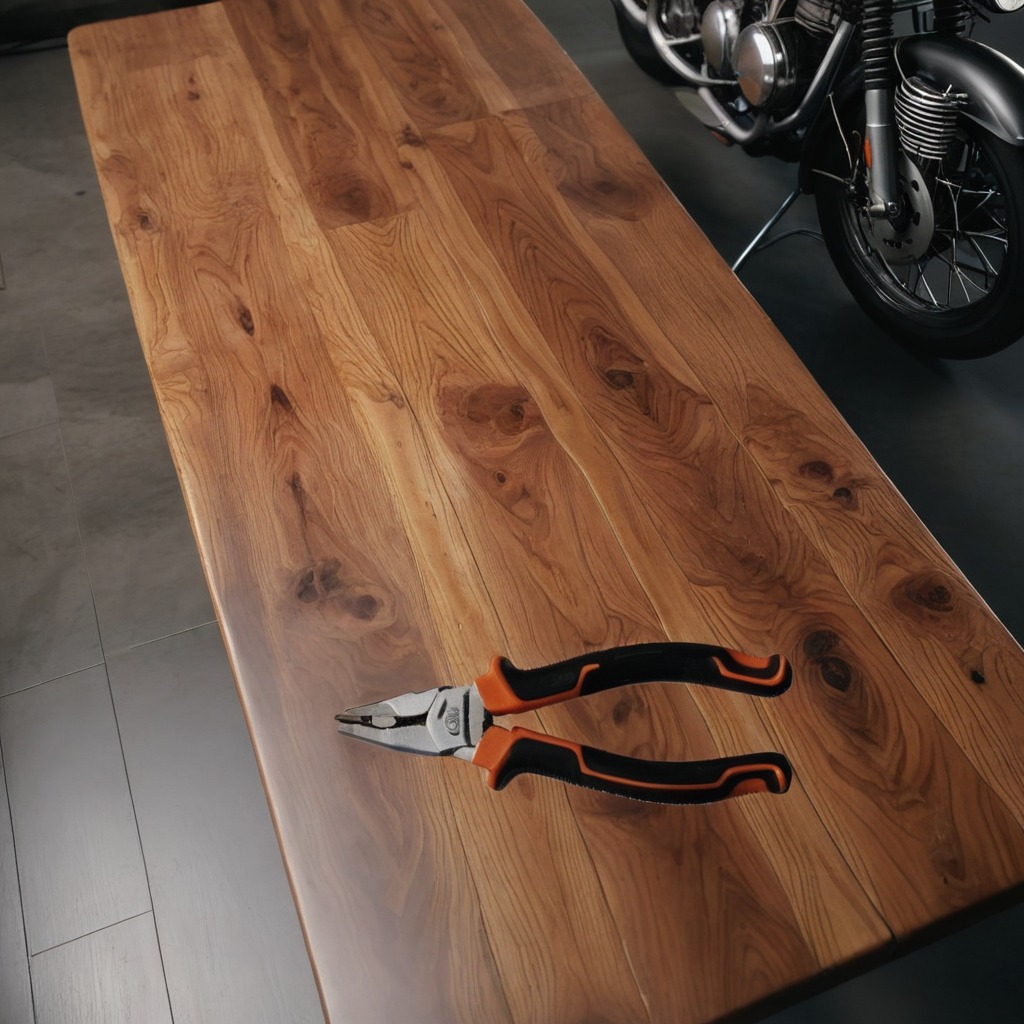
A plier is lying on the wooden table in the vintage motorcycle garage.